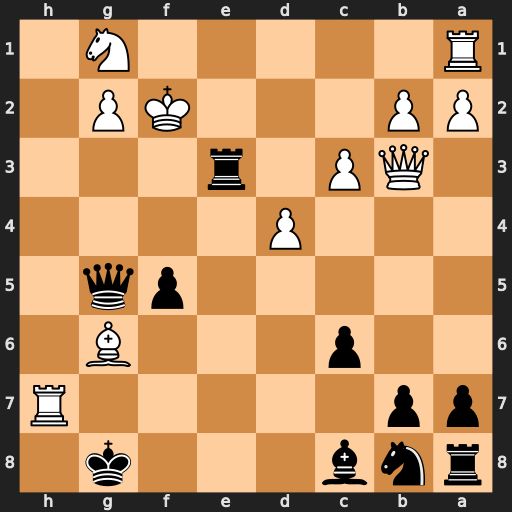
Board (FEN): rnb3k1/pp5R/2p3B1/5pq1/3P4/1QP1r3/PP3KP1/R5N1
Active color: b
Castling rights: -
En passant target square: -
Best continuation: Be6 Bf7+ Kxh7